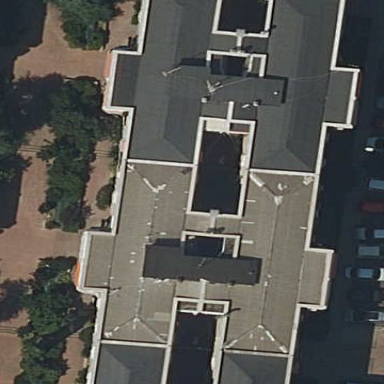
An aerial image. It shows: Residential building.